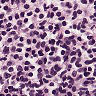
Metastatic tissue present: no